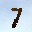
Label: 7